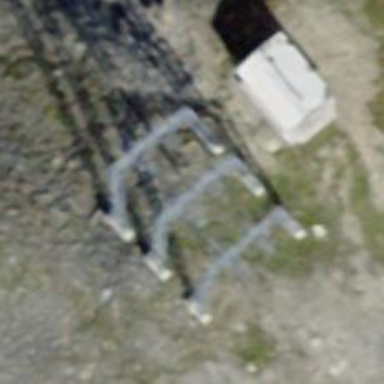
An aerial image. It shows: Pylon for aerialway.